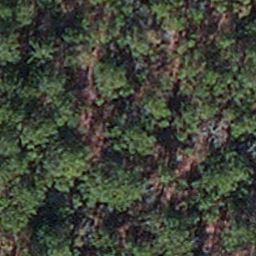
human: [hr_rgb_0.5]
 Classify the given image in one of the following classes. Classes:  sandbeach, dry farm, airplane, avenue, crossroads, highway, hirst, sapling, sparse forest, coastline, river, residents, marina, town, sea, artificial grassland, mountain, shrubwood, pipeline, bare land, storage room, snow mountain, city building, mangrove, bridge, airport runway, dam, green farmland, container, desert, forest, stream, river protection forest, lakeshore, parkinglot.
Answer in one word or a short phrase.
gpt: sapling